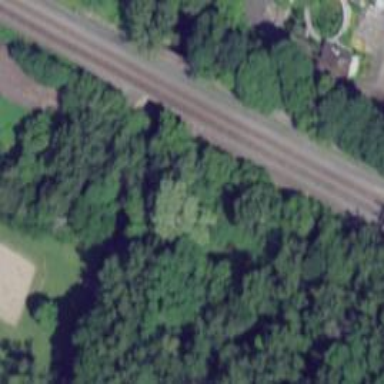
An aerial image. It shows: Abandoned light rail railway bridge over path.